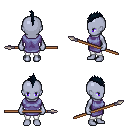
a pixel art fantasy rpg character, female body template, dark elf, purple skin, chain tabard jacket, white pants, raven mohawk hairstyle, spear, four views (front, back, left, right), 2x2 character sprite sheet, small pixel art, hard edges, no anti-aliasing